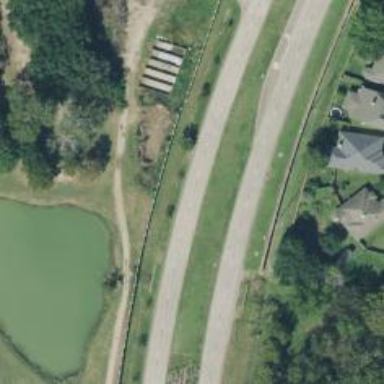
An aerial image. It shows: Primary highway.